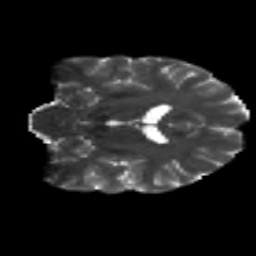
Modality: T2w
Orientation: coronal
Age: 34
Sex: male
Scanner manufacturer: siemens
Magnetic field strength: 3 T
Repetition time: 8.8 s
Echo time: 0.085 s